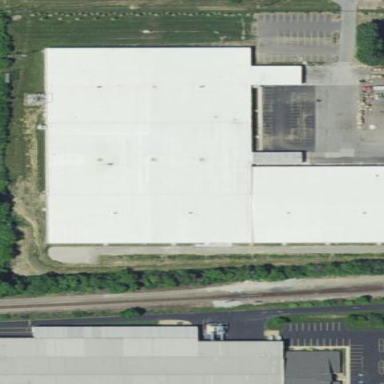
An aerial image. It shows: Warehouse.